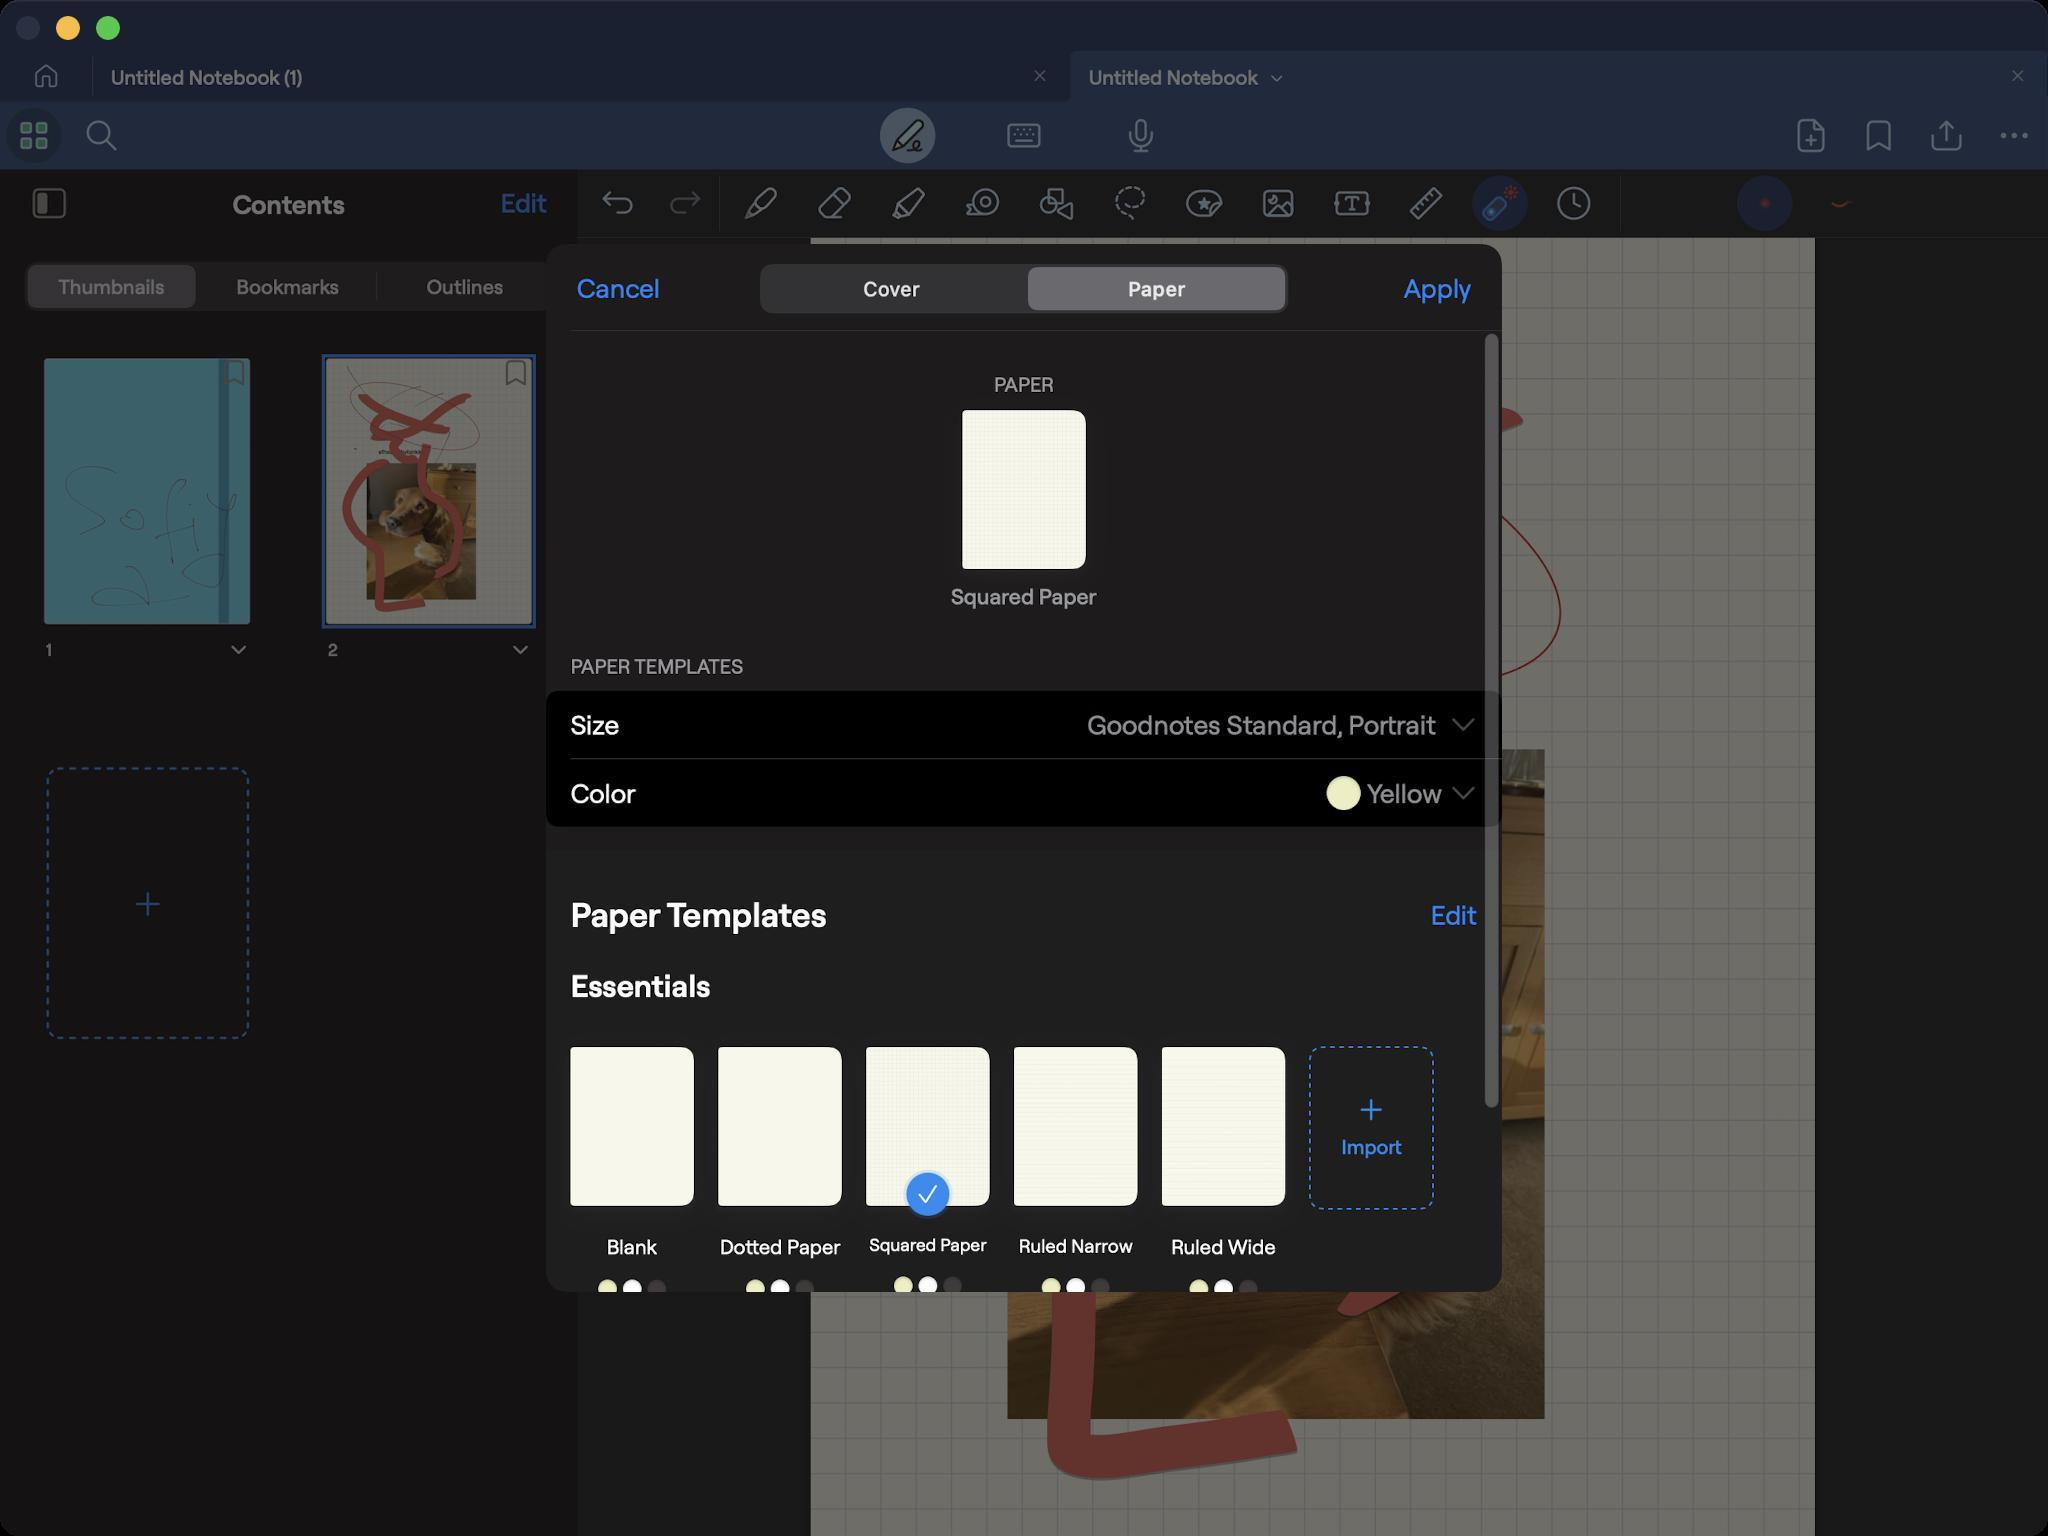
Accessibility tree:
{"name": "Untitled_Notebook", "role": "AXWindow", "description": null, "role_description": "standard window", "value": null, "position": "352.00;95.00", "size": "1024;768", "children": [{"name": null, "role": "AXGroup", "description": null, "role_description": "group", "value": null, "position": "0.00;0.00", "size": "1024;768", "children": [{"name": null, "role": "AXGroup", "description": null, "role_description": "group", "value": null, "position": "0.00;0.00", "size": "1024;28", "children": []}, {"name": null, "role": "AXGroup", "description": null, "role_description": "group", "value": null, "position": "0.00;0.00", "size": "1024;15", "children": []}, {"name": null, "role": "AXGroup", "description": null, "role_description": "group", "value": null, "position": "0.00;0.00", "size": "1024;768", "children": []}]}, {"name": null, "role": "AXButton", "description": null, "role_description": "close button", "value": null, "position": "7.00;6.00", "size": "14;16", "children": []}, {"name": null, "role": "AXButton", "description": null, "role_description": "zoom button", "value": null, "position": "47.00;6.00", "size": "14;16", "children": [{"name": null, "role": "AXGroup", "description": null, "role_description": "group", "value": null, "position": "47.00;6.00", "size": "14;16", "children": [{"name": null, "role": "AXGroup", "description": null, "role_description": "group", "value": null, "position": "47.00;6.00", "size": "14;16", "children": []}]}]}, {"name": null, "role": "AXButton", "description": null, "role_description": "minimize button", "value": null, "position": "27.00;6.00", "size": "14;16", "children": []}, {"name": null, "role": "AXSheet", "description": null, "role_description": "sheet", "value": null, "position": "273.00;122.00", "size": "478;524", "children": [{"name": null, "role": "AXGroup", "description": null, "role_description": "group", "value": null, "position": "273.00;122.00", "size": "478;524", "children": [{"name": null, "role": "AXGroup", "description": null, "role_description": "group", "value": null, "position": "273.00;122.00", "size": "478;524", "children": [{"name": null, "role": "AXGroup", "description": null, "role_description": "Nav bar", "value": null, "position": "273.00;122.00", "size": "478;43", "children": [{"name": null, "role": "AXButton", "description": "Cancel", "role_description": "button", "value": null, "position": "288.40;135.86", "size": "42;16", "children": []}, {"name": null, "role": "AXTabGroup", "description": null, "role_description": "tab group", "value": null, "position": "380.03;132.01", "size": "264;24", "children": [{"name": null, "role": "AXRadioButton", "description": "Cover", "role_description": "tab", "value": 0, "position": "380.03;132.01", "size": "132;25", "children": []}, {"name": null, "role": "AXRadioButton", "description": "Paper", "role_description": "tab", "value": 1, "position": "512.47;132.01", "size": "132;25", "children": []}]}, {"name": null, "role": "AXButton", "description": "Apply", "role_description": "button", "value": null, "position": "701.89;135.86", "size": "34;16", "children": []}]}, {"name": null, "role": "AXGroup", "description": null, "role_description": "group", "value": null, "position": "273.00;122.00", "size": "478;524", "children": [{"name": null, "role": "AXGroup", "description": null, "role_description": "group", "value": null, "position": "273.00;122.00", "size": "478;524", "children": [{"name": null, "role": "AXGroup", "description": null, "role_description": "collection", "value": null, "position": "273.00;122.00", "size": "478;524", "children": [{"name": null, "role": "AXGroup", "description": null, "role_description": "group", "value": null, "position": "273.00;165.12", "size": "478;260", "children": [{"name": null, "role": "AXStaticText", "description": "PAPER", "role_description": "text", "value": null, "position": "497.07;185.91", "size": "30;12", "children": []}, {"name": null, "role": "AXImage", "description": null, "role_description": "image", "value": null, "position": "481.28;205.16", "size": "62;79", "children": []}, {"name": null, "role": "AXStaticText", "description": "Squared Paper", "role_description": "text", "value": null, "position": "475.51;291.40", "size": "73;14", "children": []}, {"name": null, "role": "AXStaticText", "description": "PAPER TEMPLATES", "role_description": "text", "value": null, "position": "285.32;326.82", "size": "87;12", "children": []}, {"name": null, "role": "AXStaticText", "description": "Size", "role_description": "text", "value": null, "position": "285.32;354.15", "size": "25;16", "children": []}, {"name": null, "role": "AXStaticText", "description": "Goodnotes Standard, Portrait", "role_description": "text", "value": null, "position": "543.65;354.15", "size": "175;16", "children": []}, {"name": null, "role": "AXImage", "description": "Go Down", "role_description": "image", "value": null, "position": "726.14;359.16", "size": "11;7", "children": []}, {"name": null, "role": "AXStaticText", "description": "Color", "role_description": "text", "value": null, "position": "285.32;388.42", "size": "33;16", "children": []}, {"name": null, "role": "AXStaticText", "description": "Yellow", "role_description": "text", "value": null, "position": "683.41;388.42", "size": "38;16", "children": []}, {"name": null, "role": "AXImage", "description": "Go Down", "role_description": "image", "value": null, "position": "726.14;393.42", "size": "11;7", "children": []}]}, {"name": null, "role": "AXGroup", "description": null, "role_description": "group", "value": null, "position": "273.00;425.00", "size": "478;242", "children": [{"name": null, "role": "AXStaticText", "description": "Paper Templates", "role_description": "text", "value": null, "position": "285.32;446.56", "size": "128;22", "children": []}, {"name": null, "role": "AXButton", "description": "Edit", "role_description": "button", "value": null, "position": "715.37;449.25", "size": "23;16", "children": []}, {"name": null, "role": "AXHeading", "description": "Essentials", "role_description": "heading", "value": null, "position": "285.32;483.13", "size": "70;19", "children": []}, {"name": null, "role": "AXGroup", "description": null, "role_description": "group", "value": null, "position": "279.16;511.24", "size": "466;152", "children": [{"name": null, "role": "AXGroup", "description": null, "role_description": "group", "value": null, "position": "279.16;511.24", "size": "444;152", "children": [{"name": null, "role": "AXGroup", "description": null, "role_description": "group", "value": null, "position": "285.32;523.56", "size": "431;134", "children": [{"name": null, "role": "AXImage", "description": null, "role_description": "image", "value": null, "position": "285.32;523.56", "size": "62;79", "children": []}, {"name": null, "role": "AXImage", "description": null, "role_description": "image", "value": null, "position": "359.24;523.56", "size": "62;79", "children": []}, {"name": null, "role": "AXImage", "description": "Selected", "role_description": "image", "value": null, "position": "459.34;592.47", "size": "9;9", "children": []}, {"name": null, "role": "AXImage", "description": null, "role_description": "image", "value": null, "position": "433.16;523.56", "size": "62;79", "children": []}, {"name": null, "role": "AXImage", "description": null, "role_description": "image", "value": null, "position": "507.08;523.56", "size": "62;79", "children": []}, {"name": null, "role": "AXImage", "description": null, "role_description": "image", "value": null, "position": "581.00;523.56", "size": "62;79", "children": []}, {"name": null, "role": "AXStaticText", "description": "Blank", "role_description": "text", "value": null, "position": "303.41;617.12", "size": "25;12", "children": []}, {"name": null, "role": "AXStaticText", "description": "Dotted Paper", "role_description": "text", "value": null, "position": "359.82;617.12", "size": "60;12", "children": []}, {"name": null, "role": "AXStaticText", "description": "Squared Paper", "role_description": "text", "value": null, "position": "434.51;617.12", "size": "59;11", "children": []}, {"name": null, "role": "AXStaticText", "description": "Ruled Narrow", "role_description": "text", "value": null, "position": "509.20;617.12", "size": "57;12", "children": []}, {"name": null, "role": "AXStaticText", "description": "Ruled Wide", "role_description": "text", "value": null, "position": "585.62;617.12", "size": "52;12", "children": []}, {"name": null, "role": "AXPopUpButton", "description": "Import", "role_description": "pop up button", "value": null, "position": "654.92;523.56", "size": "62;134", "children": []}]}]}]}]}]}, {"name": null, "role": "AXButton", "description": null, "role_description": "button", "value": null, "position": "512.09;405.75", "size": "0;0", "children": []}]}]}]}]}]}]}